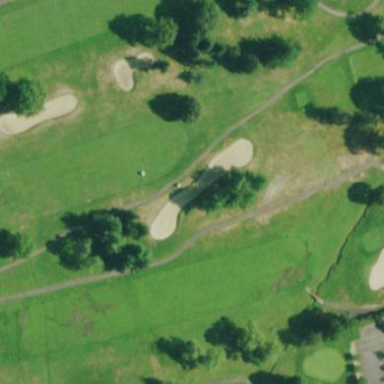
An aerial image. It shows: Sandy area is golf bunker.